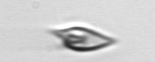
Label: Oxytoxum